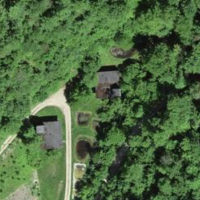
EUNIS habitat code: 41
Species observed at this site:
Melittis melissophyllum
Campanula glomerata